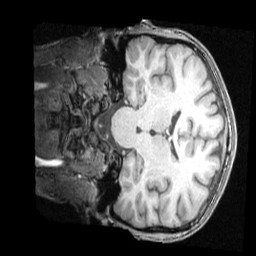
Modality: T1w
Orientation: coronal
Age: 30
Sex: male
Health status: healthy